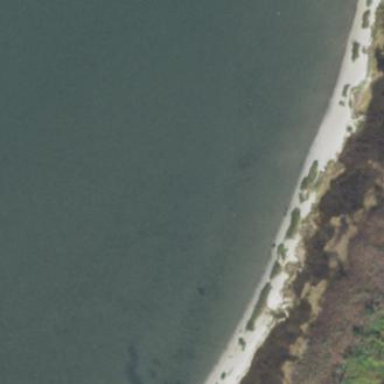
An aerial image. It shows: Beautiful beach with natural surroundings.